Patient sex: F
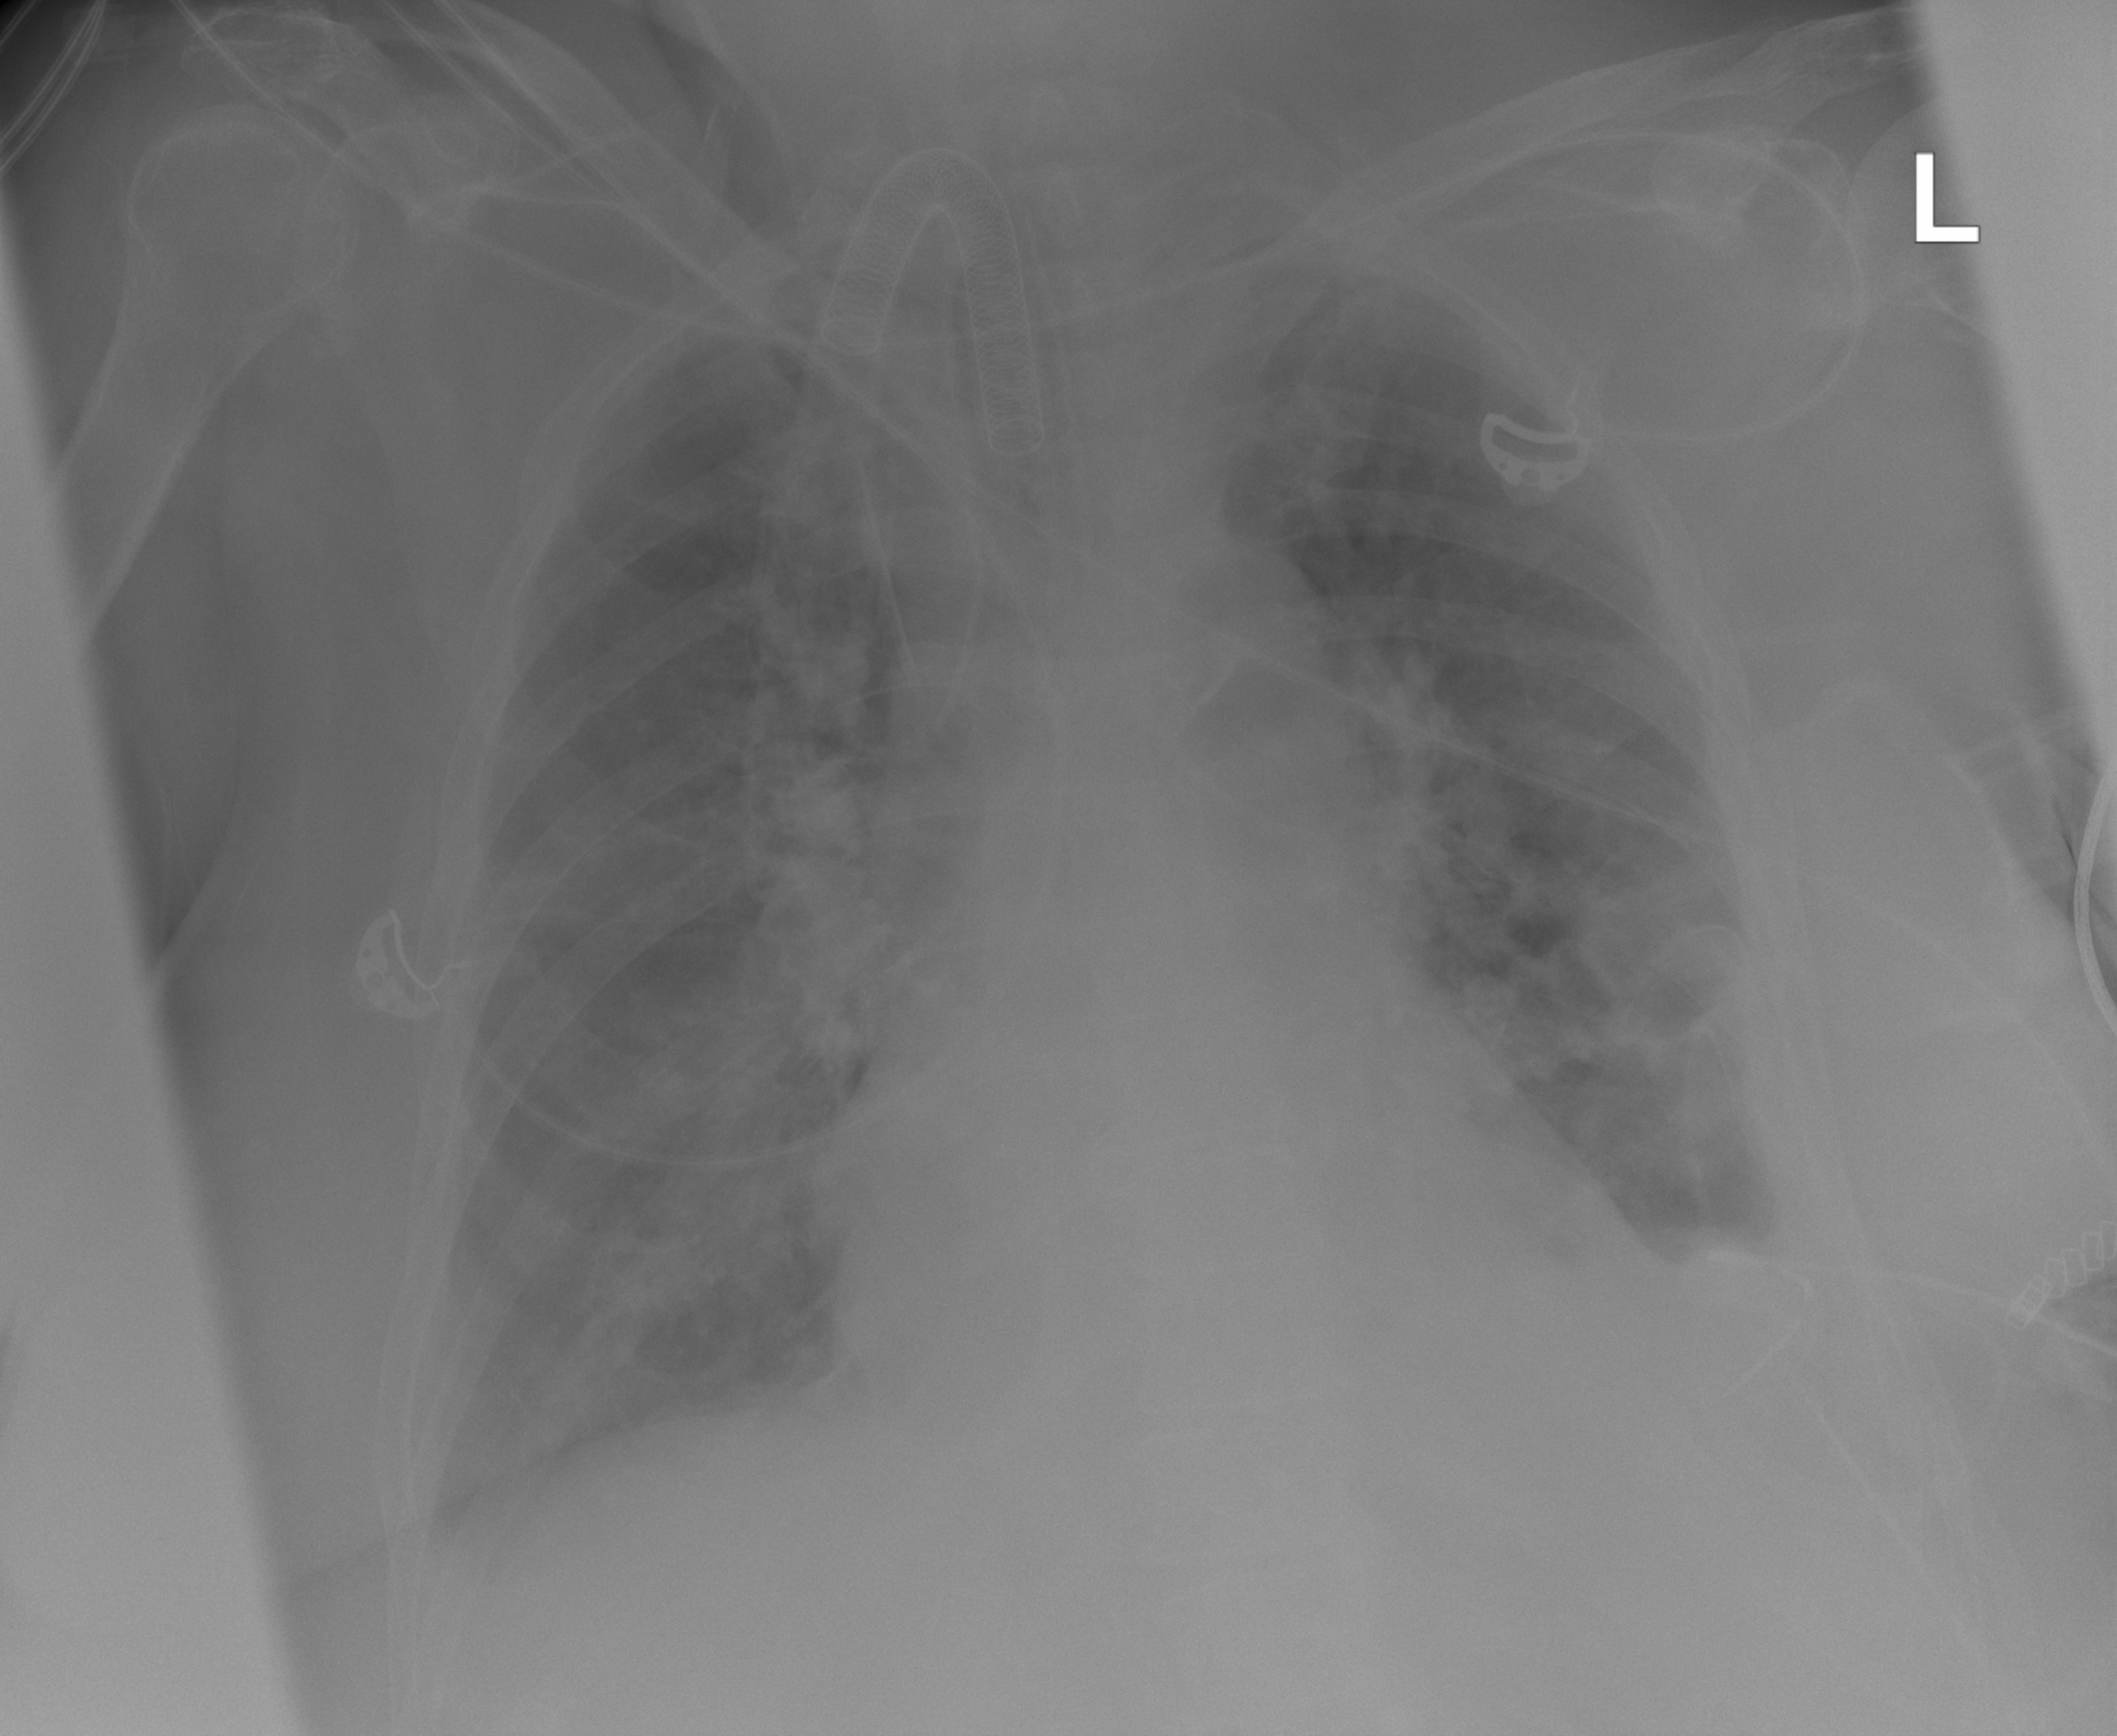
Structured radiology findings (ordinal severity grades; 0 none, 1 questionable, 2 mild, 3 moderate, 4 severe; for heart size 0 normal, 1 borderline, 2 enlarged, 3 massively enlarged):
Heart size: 1
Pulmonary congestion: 3
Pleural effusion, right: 0
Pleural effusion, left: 2
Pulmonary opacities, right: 2
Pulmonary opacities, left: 2
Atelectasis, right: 0
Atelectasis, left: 2